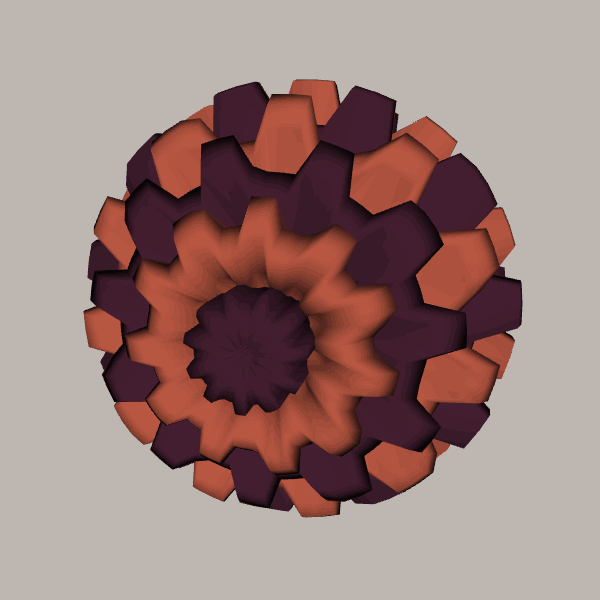
Background: light